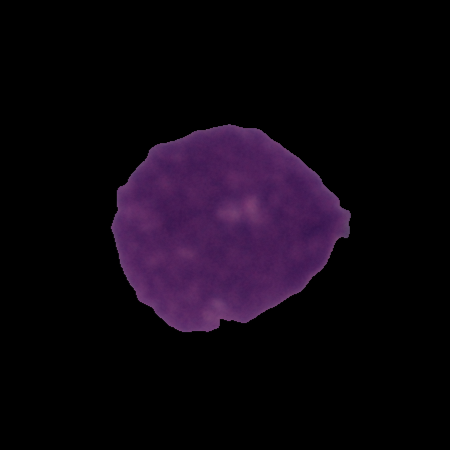
Label: cancer